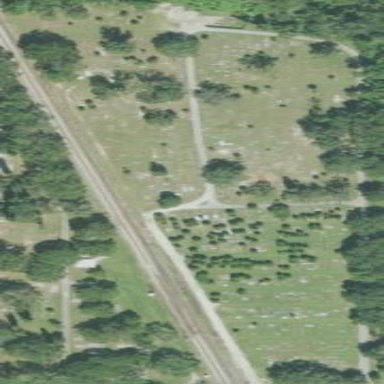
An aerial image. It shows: Cemetery.